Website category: auto
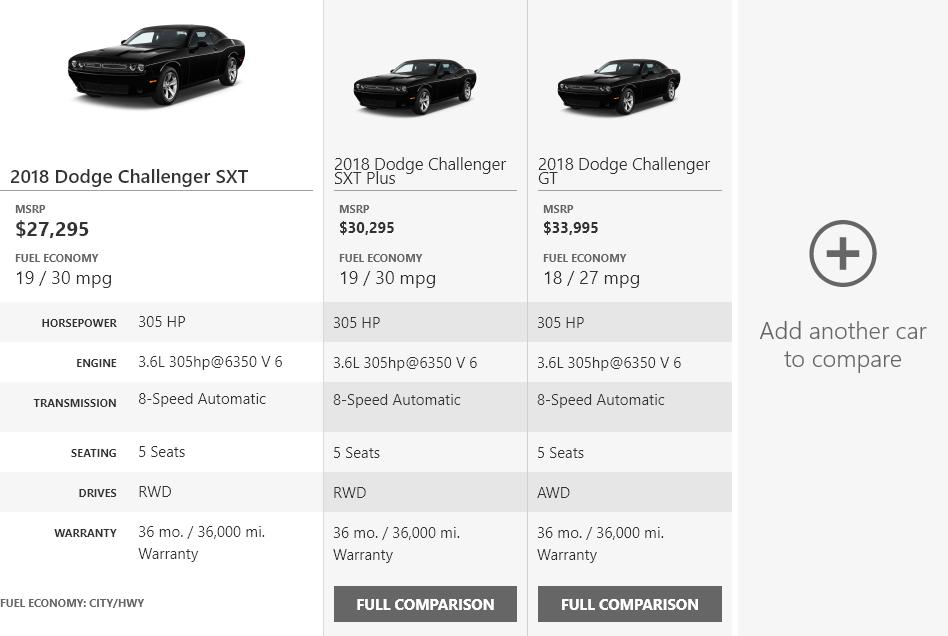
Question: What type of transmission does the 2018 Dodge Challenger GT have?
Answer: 8-Speed Automatic

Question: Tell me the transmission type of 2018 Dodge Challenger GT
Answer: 8-Speed Automatic

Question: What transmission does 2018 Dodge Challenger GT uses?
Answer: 8-Speed Automatic

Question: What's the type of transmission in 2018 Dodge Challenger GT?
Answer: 8-Speed Automatic

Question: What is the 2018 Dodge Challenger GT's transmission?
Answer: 8-Speed Automatic

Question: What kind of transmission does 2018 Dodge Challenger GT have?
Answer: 8-Speed Automatic

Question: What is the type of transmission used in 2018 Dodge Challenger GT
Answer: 8-Speed Automatic

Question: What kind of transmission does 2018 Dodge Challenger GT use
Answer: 8-Speed Automatic

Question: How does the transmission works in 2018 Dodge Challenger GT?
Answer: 8-Speed Automatic

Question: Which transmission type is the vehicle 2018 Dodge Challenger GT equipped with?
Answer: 8-Speed Automatic

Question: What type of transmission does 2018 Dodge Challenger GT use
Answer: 8-Speed Automatic

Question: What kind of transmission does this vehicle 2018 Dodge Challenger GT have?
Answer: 8-Speed Automatic

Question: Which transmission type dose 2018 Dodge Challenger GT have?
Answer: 8-Speed Automatic

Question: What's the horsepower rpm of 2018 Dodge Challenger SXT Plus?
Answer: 305 HP

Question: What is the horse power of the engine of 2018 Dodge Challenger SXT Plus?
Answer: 305 HP

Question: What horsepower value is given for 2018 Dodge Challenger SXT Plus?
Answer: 305 HP

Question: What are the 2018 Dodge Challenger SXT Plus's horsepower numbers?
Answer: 305 HP

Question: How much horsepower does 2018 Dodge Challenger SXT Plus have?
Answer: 305 HP

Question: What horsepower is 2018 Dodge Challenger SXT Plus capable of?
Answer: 305 HP

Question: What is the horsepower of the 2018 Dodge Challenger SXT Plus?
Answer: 305 HP

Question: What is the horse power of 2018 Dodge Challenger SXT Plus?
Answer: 305 HP

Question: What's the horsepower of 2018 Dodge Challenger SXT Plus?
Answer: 305 HP

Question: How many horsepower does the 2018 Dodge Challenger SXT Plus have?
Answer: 305 HP

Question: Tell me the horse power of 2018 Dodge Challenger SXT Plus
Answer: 305 HP

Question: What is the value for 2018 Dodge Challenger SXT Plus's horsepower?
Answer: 305 HP

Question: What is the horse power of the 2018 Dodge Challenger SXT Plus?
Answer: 305 HP

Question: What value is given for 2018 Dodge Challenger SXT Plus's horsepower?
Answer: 305 HP

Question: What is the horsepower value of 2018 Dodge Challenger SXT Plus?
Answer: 305 HP

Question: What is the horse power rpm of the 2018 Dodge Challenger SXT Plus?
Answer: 305 HP

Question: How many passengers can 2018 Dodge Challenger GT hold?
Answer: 5 Seats

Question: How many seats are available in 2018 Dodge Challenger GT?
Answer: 5 Seats

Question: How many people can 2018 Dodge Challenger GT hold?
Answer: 5 Seats

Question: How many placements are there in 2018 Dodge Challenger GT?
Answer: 5 Seats

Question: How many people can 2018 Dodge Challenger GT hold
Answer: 5 Seats

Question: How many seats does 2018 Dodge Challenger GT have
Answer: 5 Seats

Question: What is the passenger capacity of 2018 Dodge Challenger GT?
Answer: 5 Seats

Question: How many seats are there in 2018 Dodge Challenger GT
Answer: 5 Seats

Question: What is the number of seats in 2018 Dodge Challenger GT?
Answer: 5 Seats

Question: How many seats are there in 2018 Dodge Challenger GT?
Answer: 5 Seats

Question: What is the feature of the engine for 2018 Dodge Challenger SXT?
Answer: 3.6L 305hp@6350 V 6

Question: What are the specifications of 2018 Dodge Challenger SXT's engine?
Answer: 3.6L 305hp@6350 V 6

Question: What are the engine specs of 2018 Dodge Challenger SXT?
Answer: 3.6L 305hp@6350 V 6

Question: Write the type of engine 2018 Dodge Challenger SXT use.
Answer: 3.6L 305hp@6350 V 6

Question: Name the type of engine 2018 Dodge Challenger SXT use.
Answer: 3.6L 305hp@6350 V 6

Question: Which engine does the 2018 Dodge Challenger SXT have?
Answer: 3.6L 305hp@6350 V 6

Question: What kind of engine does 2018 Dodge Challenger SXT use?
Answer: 3.6L 305hp@6350 V 6

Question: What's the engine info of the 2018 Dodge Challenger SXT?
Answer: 3.6L 305hp@6350 V 6

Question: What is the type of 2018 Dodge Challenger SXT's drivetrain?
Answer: RWD

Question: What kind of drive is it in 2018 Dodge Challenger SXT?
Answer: RWD

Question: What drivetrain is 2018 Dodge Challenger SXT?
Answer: RWD

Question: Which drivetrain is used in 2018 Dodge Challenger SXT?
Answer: RWD

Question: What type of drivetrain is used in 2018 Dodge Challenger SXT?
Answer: RWD

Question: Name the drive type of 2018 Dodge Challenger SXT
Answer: RWD

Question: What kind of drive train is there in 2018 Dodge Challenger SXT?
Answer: RWD

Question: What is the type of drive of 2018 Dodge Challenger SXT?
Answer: RWD

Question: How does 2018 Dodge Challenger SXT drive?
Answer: RWD

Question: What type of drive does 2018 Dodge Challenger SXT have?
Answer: RWD

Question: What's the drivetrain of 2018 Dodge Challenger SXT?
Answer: RWD

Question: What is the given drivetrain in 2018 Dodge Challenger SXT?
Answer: RWD

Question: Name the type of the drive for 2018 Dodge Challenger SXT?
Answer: RWD

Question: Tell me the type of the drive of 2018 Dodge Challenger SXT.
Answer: RWD

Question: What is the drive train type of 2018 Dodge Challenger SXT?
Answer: RWD

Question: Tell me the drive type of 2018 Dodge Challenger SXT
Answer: RWD

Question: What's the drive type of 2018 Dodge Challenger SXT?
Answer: RWD